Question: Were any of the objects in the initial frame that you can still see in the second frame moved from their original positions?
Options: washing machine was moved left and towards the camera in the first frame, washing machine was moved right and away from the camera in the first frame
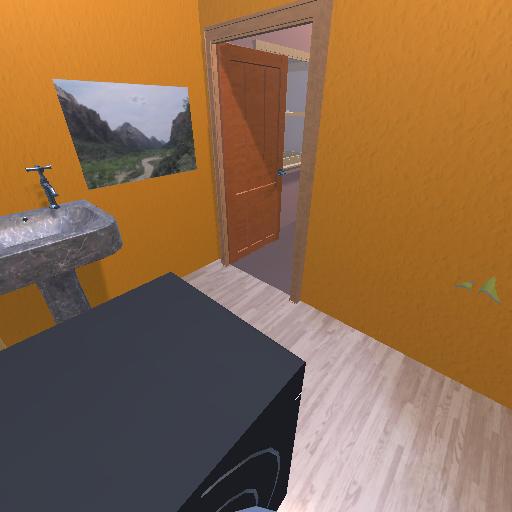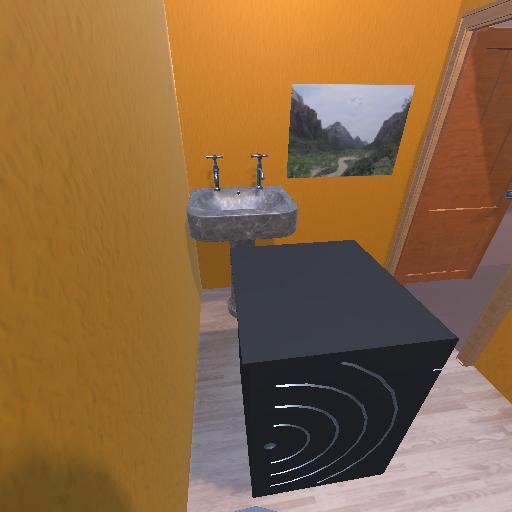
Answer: washing machine was moved left and towards the camera in the first frame